Brain MRI, t2w sequence, axial 2D slice.
Patient: age 34, sex F, weight 95 kg, height 1.95 m
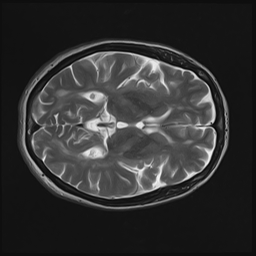